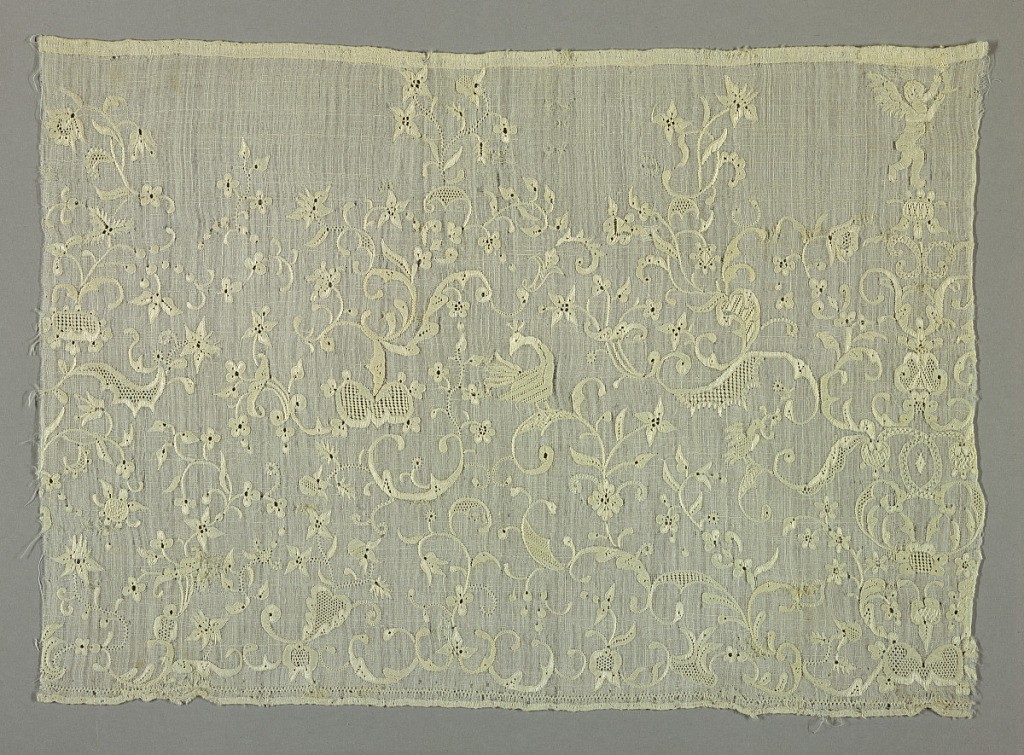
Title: Border
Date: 17th century
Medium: linen Technique: deflected element work (drawnwork and embroidery)
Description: Wide border of linen with areas of drawn work and embroidery in an open pattern of floral sprays and birds with an angel on the right side.